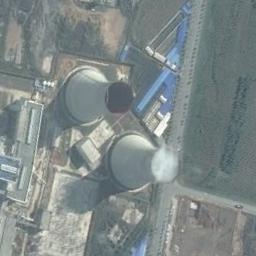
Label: thermal_power_station